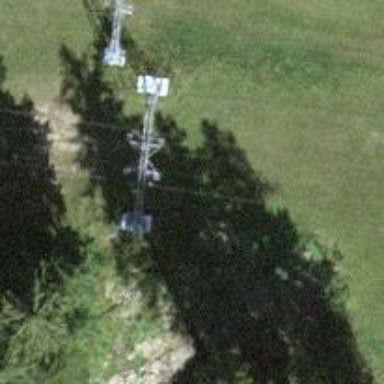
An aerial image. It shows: Pylon used for aerialway.